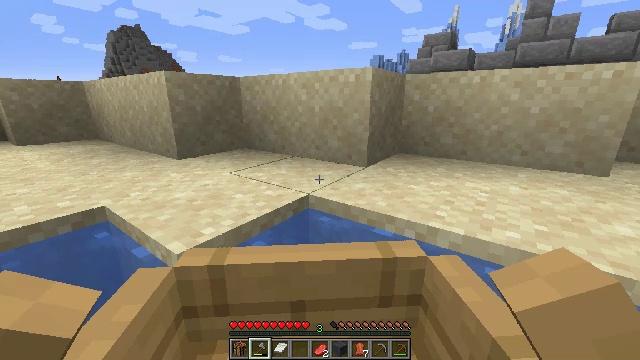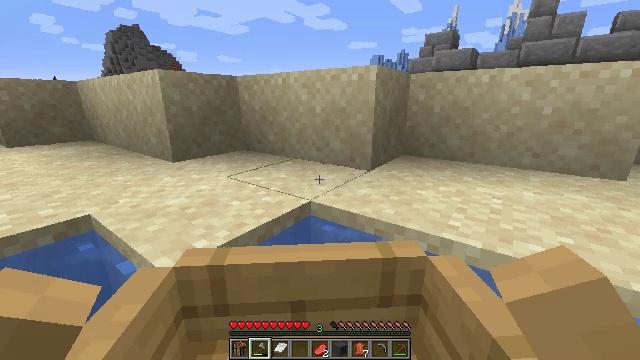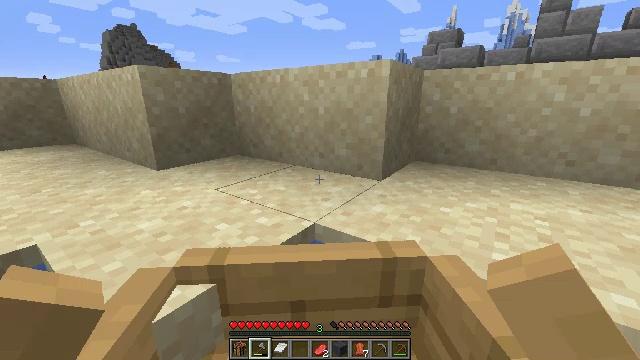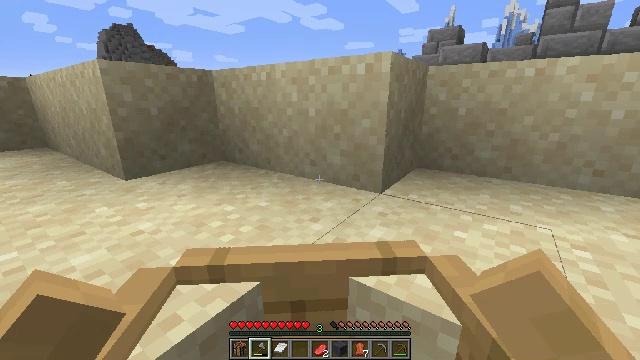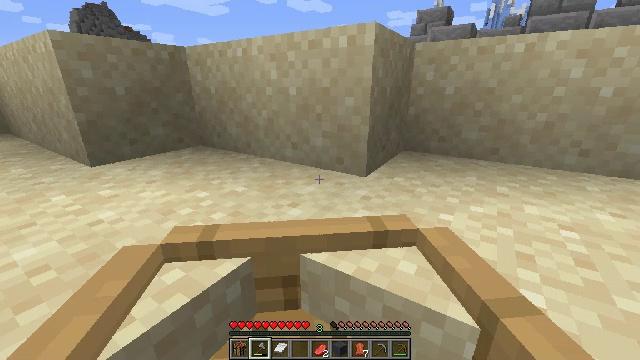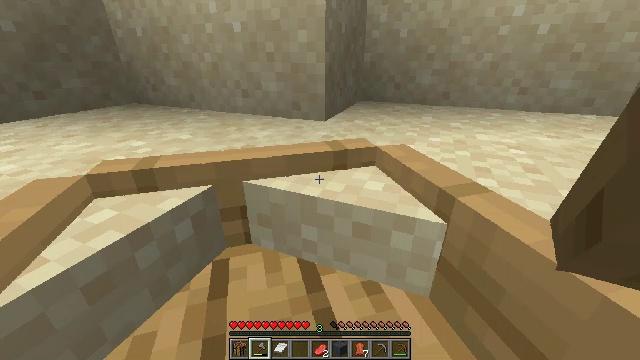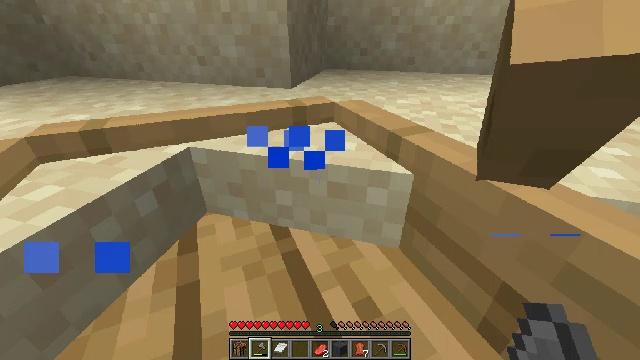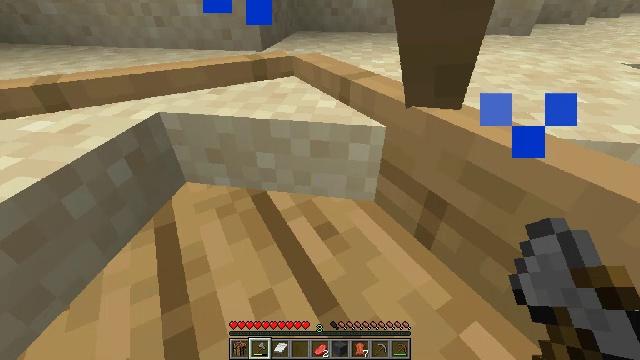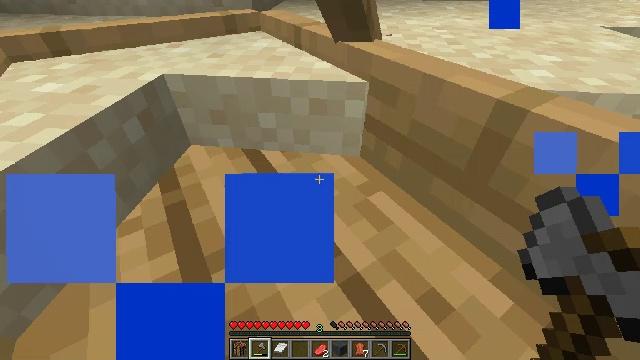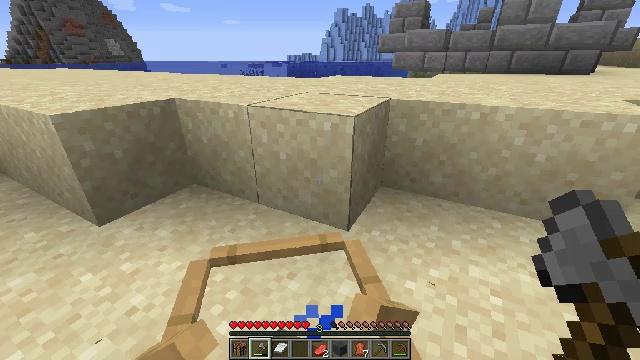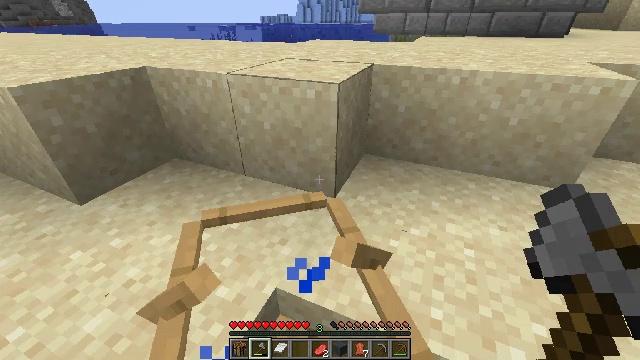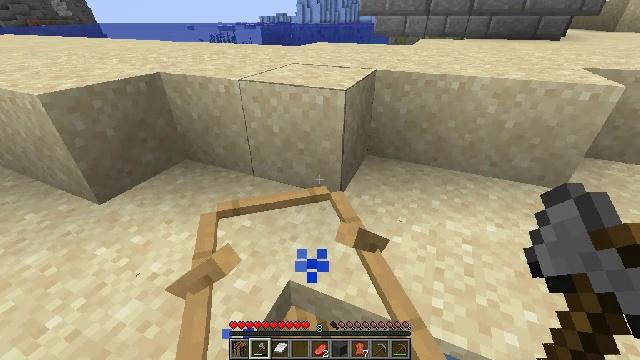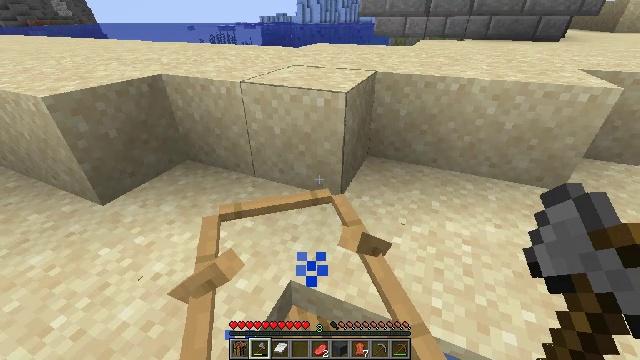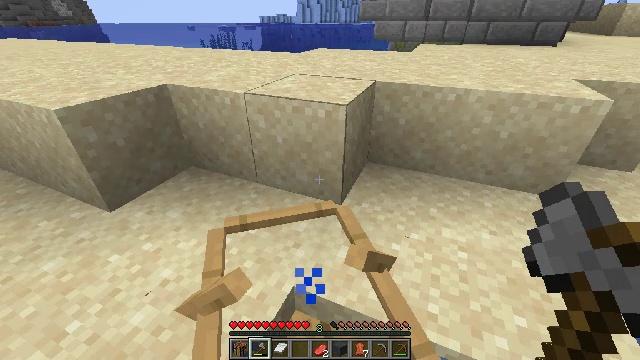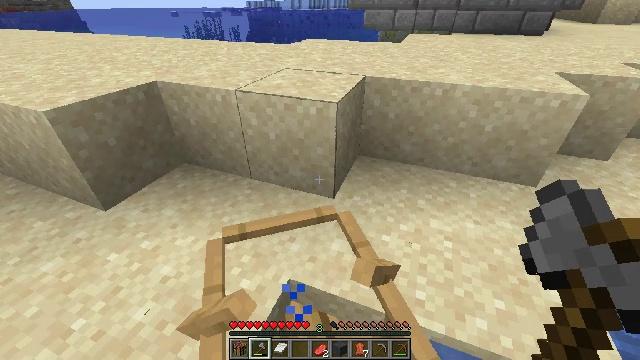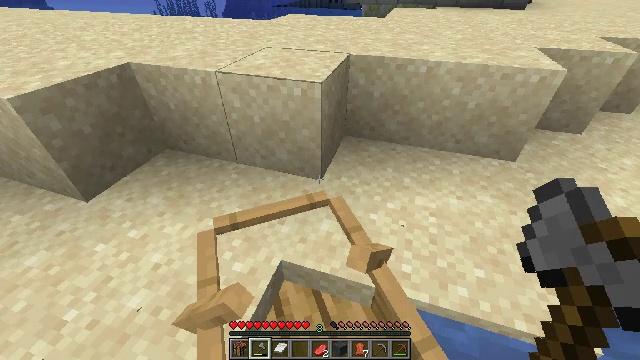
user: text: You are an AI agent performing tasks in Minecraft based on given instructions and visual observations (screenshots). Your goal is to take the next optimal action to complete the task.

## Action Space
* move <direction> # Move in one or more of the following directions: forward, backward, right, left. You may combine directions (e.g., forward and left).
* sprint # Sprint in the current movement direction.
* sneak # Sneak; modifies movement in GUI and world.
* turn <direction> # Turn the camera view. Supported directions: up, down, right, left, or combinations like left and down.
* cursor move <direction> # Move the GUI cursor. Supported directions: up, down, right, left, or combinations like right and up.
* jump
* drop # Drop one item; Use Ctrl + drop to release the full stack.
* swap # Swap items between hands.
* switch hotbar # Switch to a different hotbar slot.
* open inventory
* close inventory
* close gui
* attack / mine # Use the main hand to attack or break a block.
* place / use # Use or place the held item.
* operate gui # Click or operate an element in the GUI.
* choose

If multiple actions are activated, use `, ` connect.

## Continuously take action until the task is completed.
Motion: motion action
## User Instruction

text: Mine the chiseled stone bricks.
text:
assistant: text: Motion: move forward
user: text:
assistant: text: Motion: move forward
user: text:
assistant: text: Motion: move forward, sneak
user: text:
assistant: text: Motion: sneak, turn right and down
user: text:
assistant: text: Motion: move left, turn right and down
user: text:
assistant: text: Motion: move left, turn right and down
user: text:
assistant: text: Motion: move left, turn right and down
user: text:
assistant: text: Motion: move back and move left, turn right and down
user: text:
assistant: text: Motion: move back and move left, turn right and down
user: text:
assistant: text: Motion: move back, turn right and down
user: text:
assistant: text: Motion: no_op
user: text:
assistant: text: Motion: no_op
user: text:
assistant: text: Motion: no_op
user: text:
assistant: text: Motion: turn right and down
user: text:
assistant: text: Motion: turn right and down
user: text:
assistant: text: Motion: turn right and down
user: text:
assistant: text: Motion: turn right and down
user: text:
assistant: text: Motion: turn down
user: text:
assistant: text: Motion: turn down
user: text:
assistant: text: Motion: turn down, attack / mine
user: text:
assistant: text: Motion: attack / mine
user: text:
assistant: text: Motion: turn left, attack / mine
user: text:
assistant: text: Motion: attack / mine
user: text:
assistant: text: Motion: no_op
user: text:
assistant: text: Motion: no_op
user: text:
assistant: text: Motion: no_op
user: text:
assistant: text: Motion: no_op
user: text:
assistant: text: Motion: no_op
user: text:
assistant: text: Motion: no_op
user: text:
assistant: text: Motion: no_op